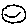
Label: smiley face